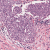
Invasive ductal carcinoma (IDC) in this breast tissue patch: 1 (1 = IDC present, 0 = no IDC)